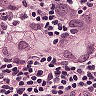
Metastatic tissue present: yes